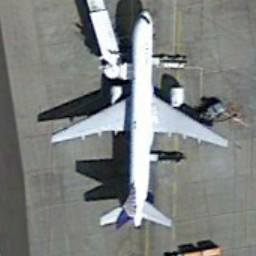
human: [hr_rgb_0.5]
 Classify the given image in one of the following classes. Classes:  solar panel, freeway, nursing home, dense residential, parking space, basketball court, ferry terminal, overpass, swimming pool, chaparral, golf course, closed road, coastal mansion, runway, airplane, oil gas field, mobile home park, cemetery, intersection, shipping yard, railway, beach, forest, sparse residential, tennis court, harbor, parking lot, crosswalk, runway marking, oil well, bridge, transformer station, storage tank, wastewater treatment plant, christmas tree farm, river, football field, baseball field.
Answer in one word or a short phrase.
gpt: airplane